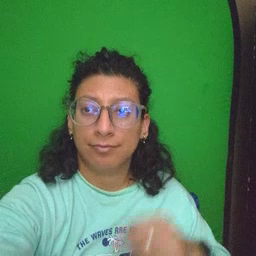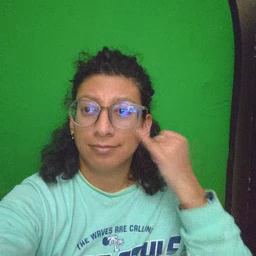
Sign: if